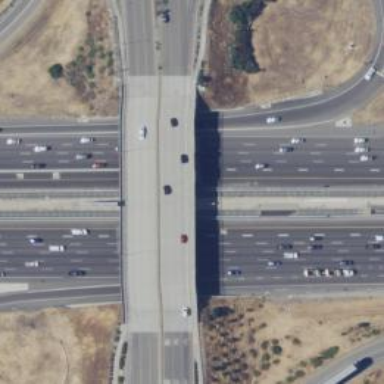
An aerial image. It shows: Motorway.